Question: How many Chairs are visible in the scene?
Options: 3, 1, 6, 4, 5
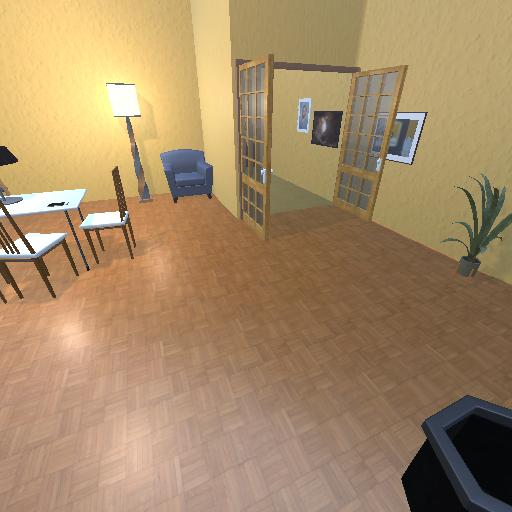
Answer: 3